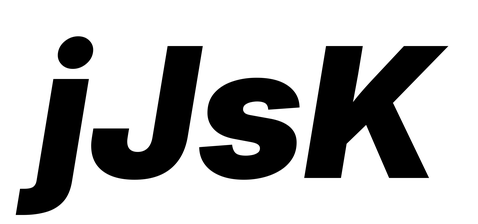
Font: Inter-Italic_Black_Italic